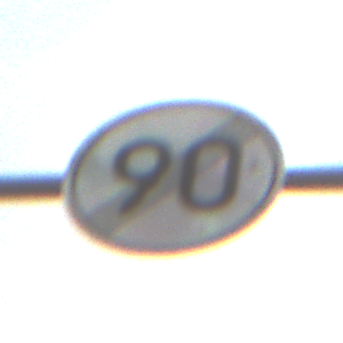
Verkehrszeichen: EndeGeschwindigkeit90
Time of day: MorningAfternoon
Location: Outdoor (Suburban)
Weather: Overcast
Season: NotSpecified
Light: Natural